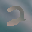
Label: 2